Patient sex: M
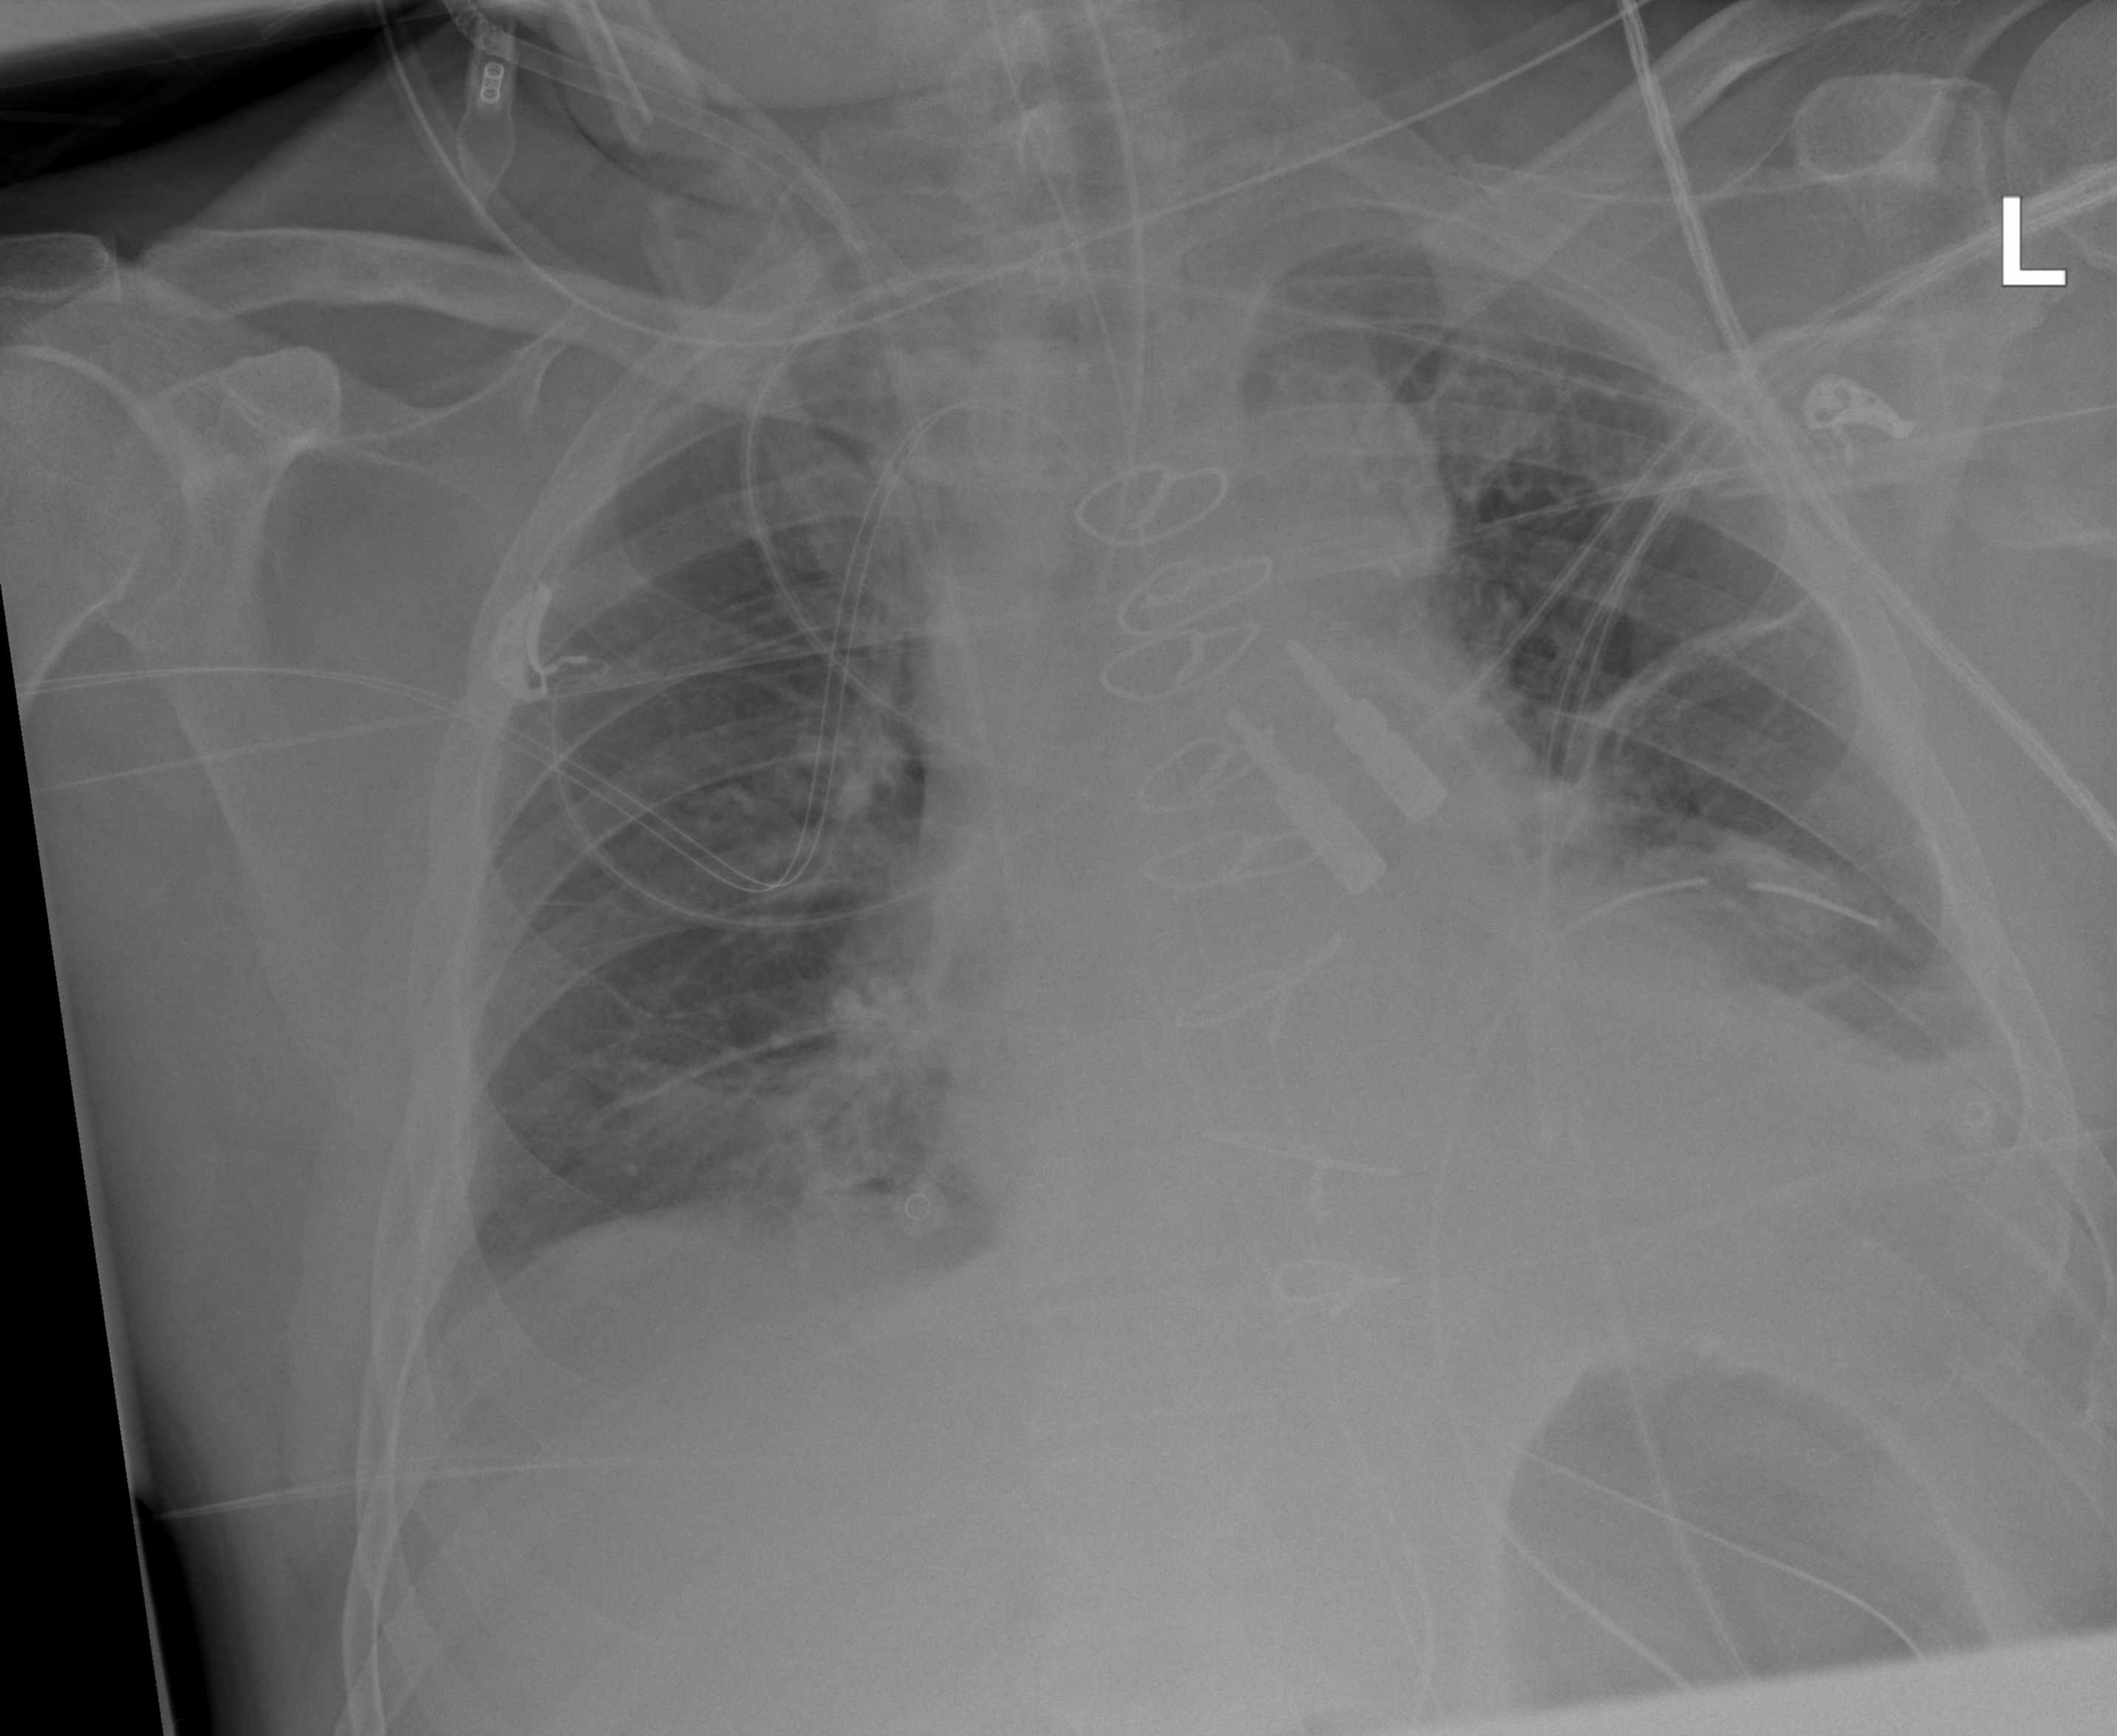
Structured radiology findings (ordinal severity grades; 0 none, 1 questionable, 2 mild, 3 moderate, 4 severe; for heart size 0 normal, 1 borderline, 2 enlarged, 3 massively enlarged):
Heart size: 2
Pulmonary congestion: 2
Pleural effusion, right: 1
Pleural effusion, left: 2
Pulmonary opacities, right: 0
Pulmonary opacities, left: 0
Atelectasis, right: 2
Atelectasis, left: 2